Question: I'd like to reload files (.png, .pdf) in Preview after they have been updated. How can this be accomplished?
In OS X 10.5 and 10.6, it was as simple as switching to Preview - it would automatically reload the new file. Alternatively, you could use 'open -a Preview *.png' or something similar. In 10.7, auto-reloading doesn't work (see <URL>.
My first attempt is an applescript script run from the command line:
'''
/usr/bin/osascript -e 'tell application "Preview.app" to activate
tell application "Preview.app" to open "'$PWD/$*'"'
'''
This works for a single file, but fails with multiple files for obvious reasons. I did a little more research and tried using a more complicated applescript involving 'set' and a list, but this results in permissions errors:

Here's the python script I used (my bash scripting skills were not up to the task of string parsing):
'''
#!/usr/bin/env python
import optparse
import os
parser=optparse.OptionParser()
options,args = parser.parse_args()
pwd = os.getcwd()
cmd = '/usr/bin/osascript -e '
scriptcmd = "tell application "Preview.app" to activate
"
flist = [ fn if fn[0]=='/' else pwd+"/"+fn for fn in args]
scriptcmd += "set myList to {"%s"}
" % ( '","'.join(flist) )
scriptcmd += "tell application "Preview.app" to open myList"
print("%s '%s'" % (cmd,scriptcmd))
os.system("%s '%s'" % (cmd,scriptcmd))
'''
I'm not even sure this script would have solved my original problem - reloading images without seeing a gray screen - but I'd like to know if there's any way to simply open a list of files with 'osascript' instead of 'open'.
EDIT: Attempted to fix applescript, but this code gets "missing value" errors:
'''
tell application "Preview.app" to activate
set myListOfImages to {":Users:adam:work:code:test.png"}
tell application "Preview.app" to open myListOfImages
'''
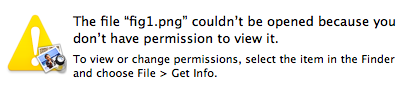
Answer: Here's a simple applescript that works for me in 10.7.
'''
set picsFolder to (choose folder with prompt "Choose the folder to search...") as text
tell application "Finder"
set theImages to (files of folder picsFolder whose name extension is "jpg") as alias list
end tell
tell application "Preview"
activate
open theImages
end tell
'''
I see a few errors in the osascript command listed in your post. First the osascript command is not formed properly. Second, you're trying to use posix-style paths (eg. slash delimited) in an applescript command. Applescript requires applescript-style paths (eg. colon delimited). There's other issues too. Anyway, here's an osascript that you can run from the command line and it works by searching the current working directory as you were trying to do...
'''
/usr/bin/osascript -e 'set posix_picsFolder to do shell script "PWD"' -e 'set picsFolder to (POSIX file posix_picsFolder) as text' -e 'if picsFolder does not end with ":" then set picsFolder to picsFolder & ":"' -e 'tell application "Finder" to set theImages to (files of folder picsFolder whose name extension is "jpg") as alias list' -e 'tell application "Preview"' -e 'activate' -e 'open theImages' -e 'end tell'
'''
NOTE: my code looks for jpg files, so just change jpg to png or whatever other file extension you want.
If you want to search for multiple extensions you can use "or" like this...
'''
tell application "Finder"
set theImages to (files of folder picsFolder whose name extension is "jpg" or name extension is "png") as alias list
end tell
'''
To find the proper ":" delimited path, here's a short applescript which will show them to you. If you want a "folder" path instead of a "file", just change the words in the code. You will notice these style paths always start with the name of you hard drive.
'''
set colonDelimitedPath to (choose file) as text
'''
And if you have a posix-style path that you want to convert to an applescript-style path use this.
'''
set posixPath to "/Applications/"
set macPath to (POSIX file posixPath) as text
'''